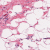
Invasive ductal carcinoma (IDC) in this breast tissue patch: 0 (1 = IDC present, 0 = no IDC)